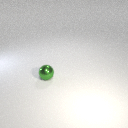
small green metal sphere